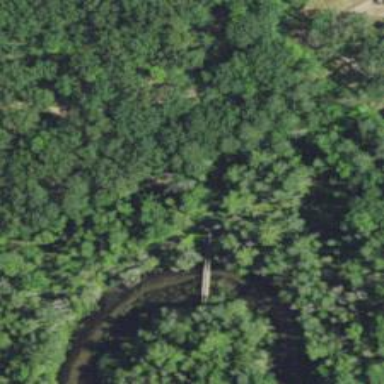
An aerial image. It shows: Footway bridge.